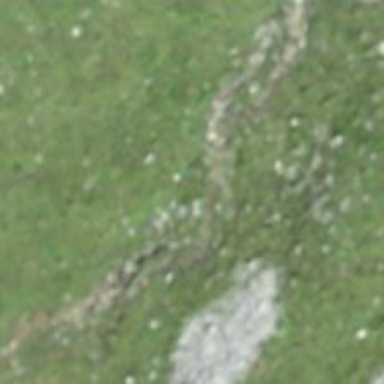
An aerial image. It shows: Path on the ground.